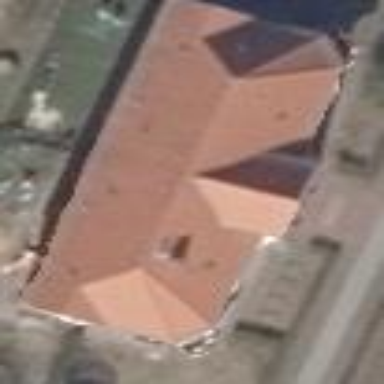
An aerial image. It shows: Hipped roof on residential building.